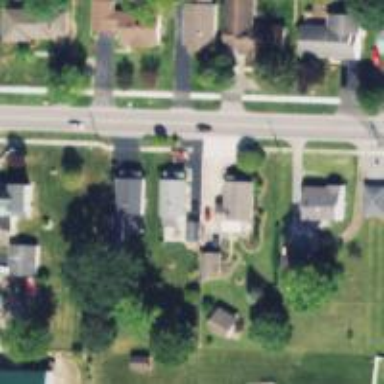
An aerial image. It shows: Driveway.